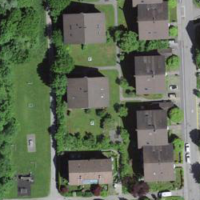
EUNIS habitat code: 55
Species observed at this site:
Lonicera acuminata